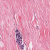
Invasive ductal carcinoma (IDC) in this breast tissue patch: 0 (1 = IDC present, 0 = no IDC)